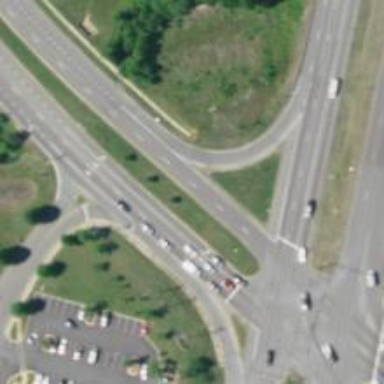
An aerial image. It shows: Trunk link highway.